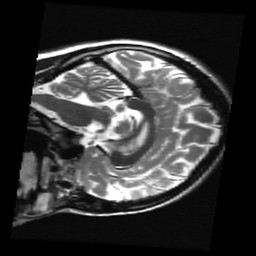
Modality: T2w
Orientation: sagittal
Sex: female
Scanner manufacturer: ge
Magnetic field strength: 3 T
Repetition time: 5 s
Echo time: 0.101 s